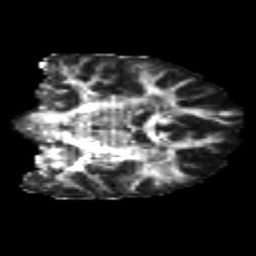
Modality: FA
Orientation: coronal
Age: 23
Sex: male
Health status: healthy
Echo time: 0.074 s